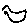
Label: bird